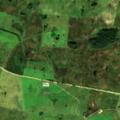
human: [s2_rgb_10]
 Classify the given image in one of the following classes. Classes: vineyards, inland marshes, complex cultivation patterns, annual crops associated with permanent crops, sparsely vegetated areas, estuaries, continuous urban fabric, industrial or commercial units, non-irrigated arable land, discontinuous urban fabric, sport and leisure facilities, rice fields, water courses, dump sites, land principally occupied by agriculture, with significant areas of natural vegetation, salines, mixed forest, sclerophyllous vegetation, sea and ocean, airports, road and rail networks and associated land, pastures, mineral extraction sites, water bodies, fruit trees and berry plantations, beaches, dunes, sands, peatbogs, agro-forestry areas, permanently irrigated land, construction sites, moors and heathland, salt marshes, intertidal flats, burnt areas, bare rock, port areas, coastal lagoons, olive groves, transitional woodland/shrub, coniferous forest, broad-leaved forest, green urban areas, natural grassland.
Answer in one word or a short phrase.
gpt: non-irrigated arable land, pastures, broad-leaved forest